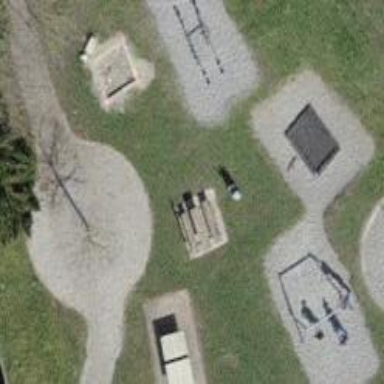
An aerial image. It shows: Picnic table located in leisure land area.